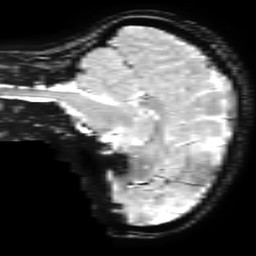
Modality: T2starw
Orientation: sagittal
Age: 21
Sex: female
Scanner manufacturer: ge
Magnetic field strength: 3 T
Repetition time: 0.65 s
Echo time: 0.02 s